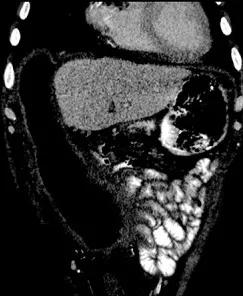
B: Coronal reconstructed image through the anterior abdomen at 18 weeks demonstrates the craniocaudal extent of the encapsulated fluid collection which extends from the right subphrenic space into the pelvis. Although the collection closely approximates and exerts a mass effect on adjacent small bowel, there is no invasion or trapping of bowel.
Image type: radiology (ct)